五年级 · 组合几何学
如果从上面看到的和

一样, 用 5 个小正方体摆, 一共有(

)种不同的摆法。
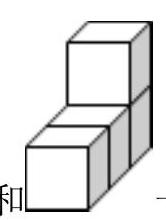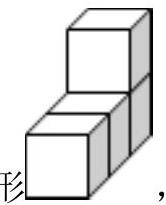
答案: 解6

【分析】从上面观察图形

, 看到的只有 1 列 3 个小正方形; 5 个小正方体摆放最下层是 3 个小正方体, 剩下的 2 个小正方体若摆在一起, 可堆在任意一个小正方体上, 有 3 种摆法; 若分开放,有前面放一个, 后面放一个; 有一种摆法, 或两个小正方体连在一起, 前面一个和下层的前面的小正方体对齐，有一种摆法，或和后面的小正方体对齐，有一种摆法; 据此解答。

【详解】根据分析得,

$3+1+1+1=6$ (种)

即一共有 6 种不同的摆法。

【点睛】解答本题的关键是理解题意, 根据观察已知图形看到的三视图, 确定摆放的方法。